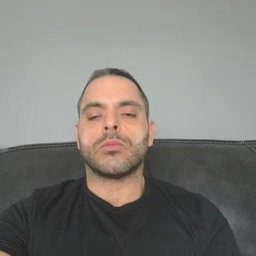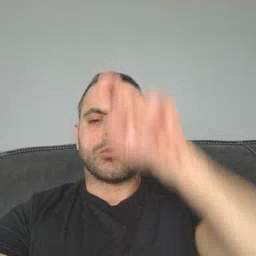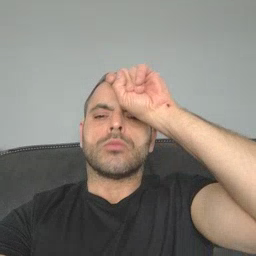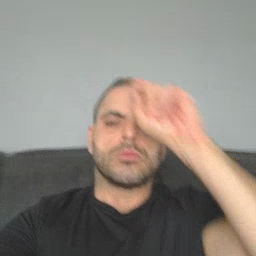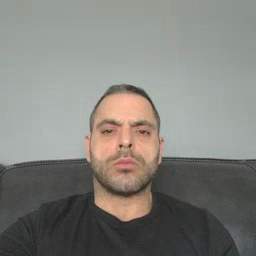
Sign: puzzle